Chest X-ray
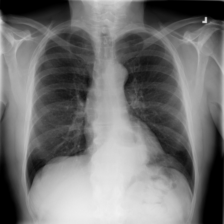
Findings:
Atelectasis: negative
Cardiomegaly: negative
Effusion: negative
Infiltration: negative
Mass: negative
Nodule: negative
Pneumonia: negative
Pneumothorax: negative
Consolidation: negative
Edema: negative
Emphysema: negative
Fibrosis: negative
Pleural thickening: negative
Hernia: positive